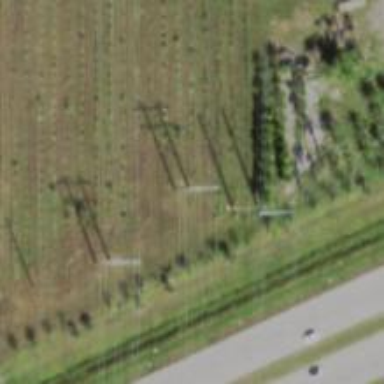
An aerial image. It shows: Power pole.